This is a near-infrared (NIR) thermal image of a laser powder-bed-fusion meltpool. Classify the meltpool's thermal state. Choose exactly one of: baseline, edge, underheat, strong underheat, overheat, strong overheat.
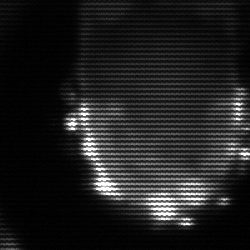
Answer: baseline